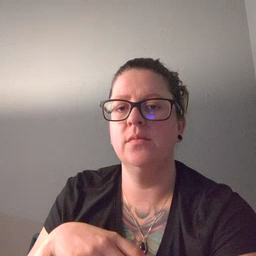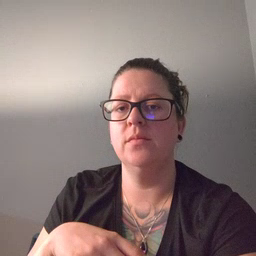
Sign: mouse